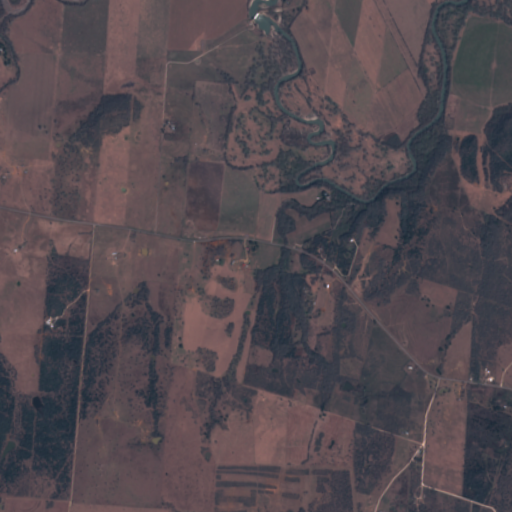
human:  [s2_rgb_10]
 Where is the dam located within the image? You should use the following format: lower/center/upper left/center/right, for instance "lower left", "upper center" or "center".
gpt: The dam is located in the upper center of the image.
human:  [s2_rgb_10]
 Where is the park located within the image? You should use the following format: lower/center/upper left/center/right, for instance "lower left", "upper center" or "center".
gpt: The park is located in the lower right of the image.
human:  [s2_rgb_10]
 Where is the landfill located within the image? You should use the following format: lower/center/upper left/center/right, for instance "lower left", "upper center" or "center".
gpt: There is no landfill in the image.